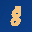
Label: 8